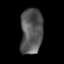
Tissue: lung
Cell type: Fibroblasts
Senescence score: 0.5487
Nuclear area (px): 995
Mean DAPI intensity: 85.07